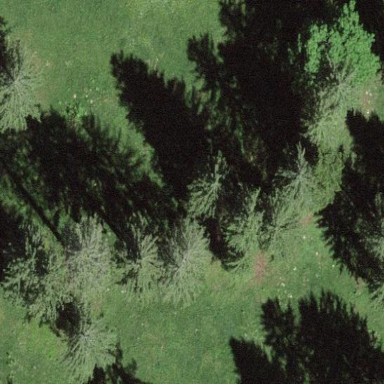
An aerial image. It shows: Serene woodland landscape.